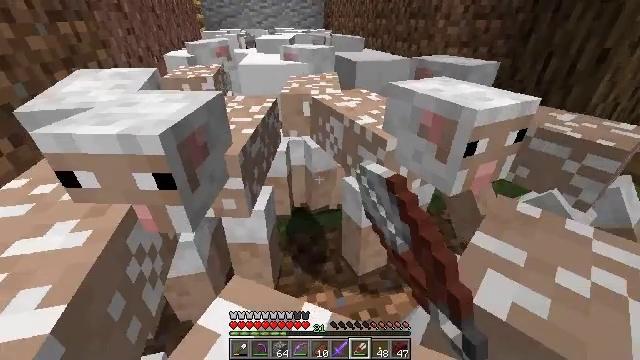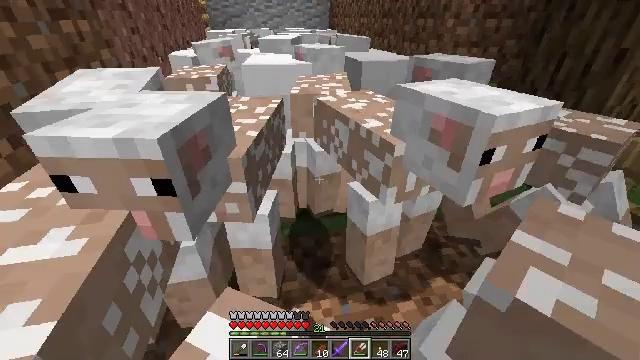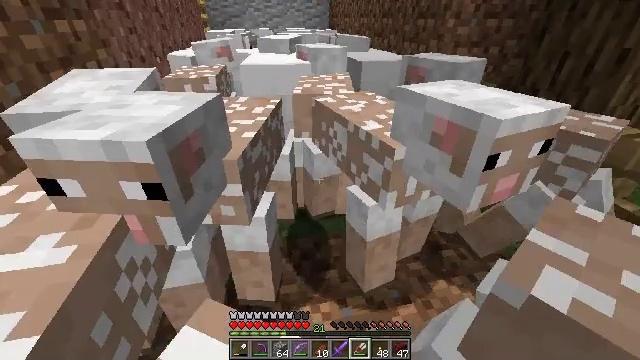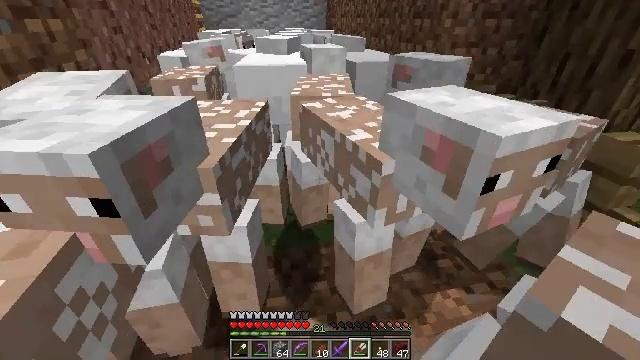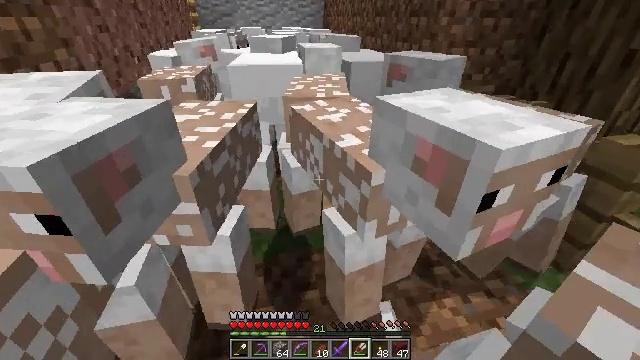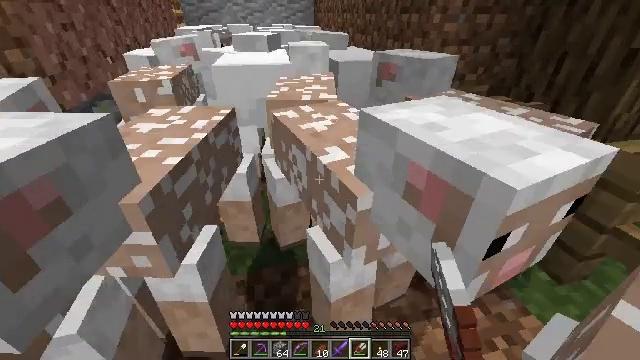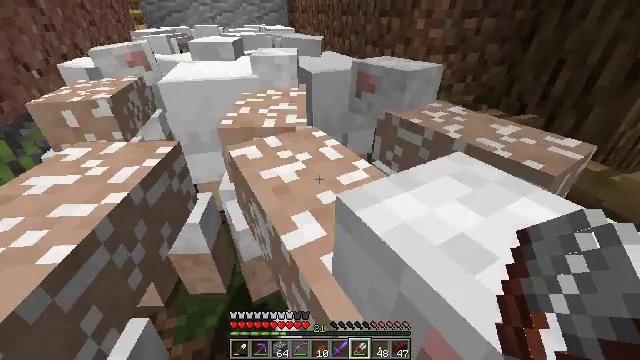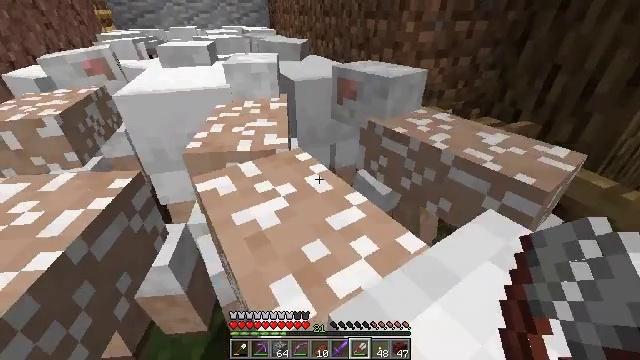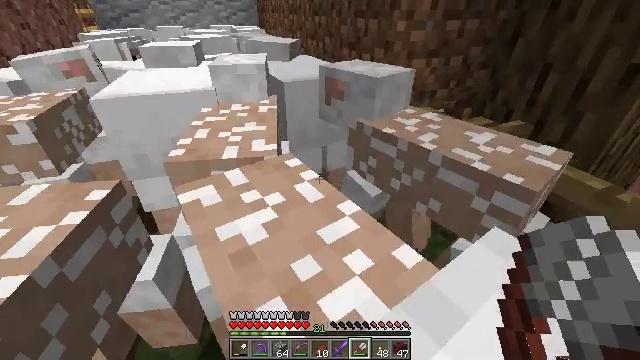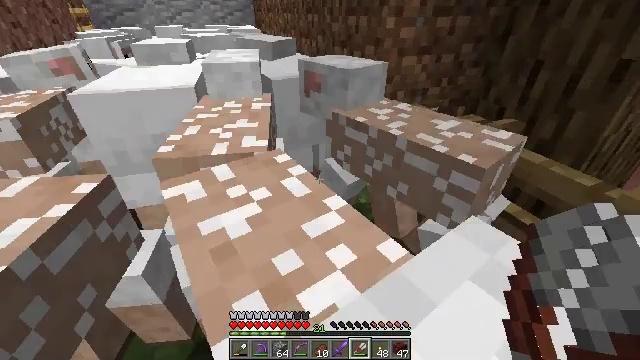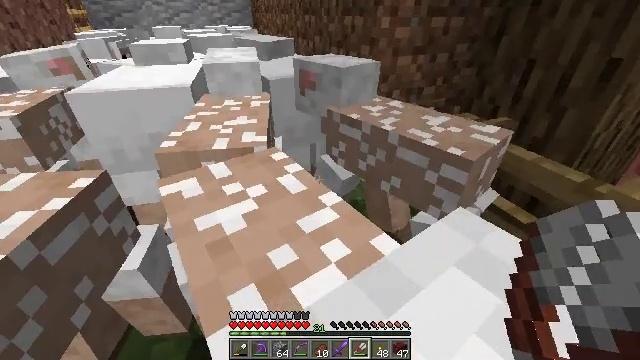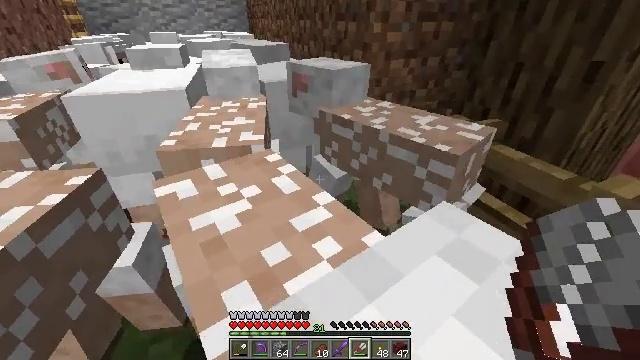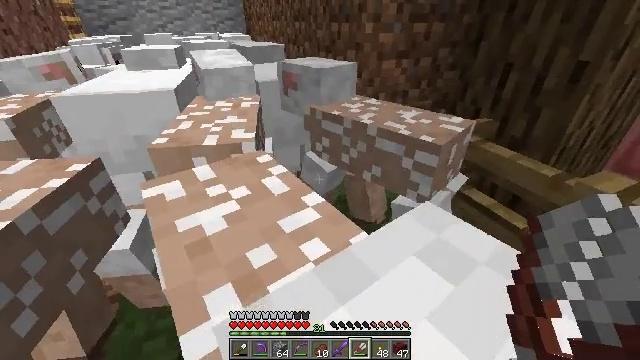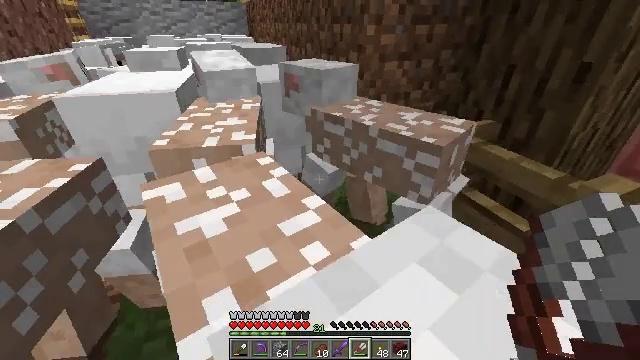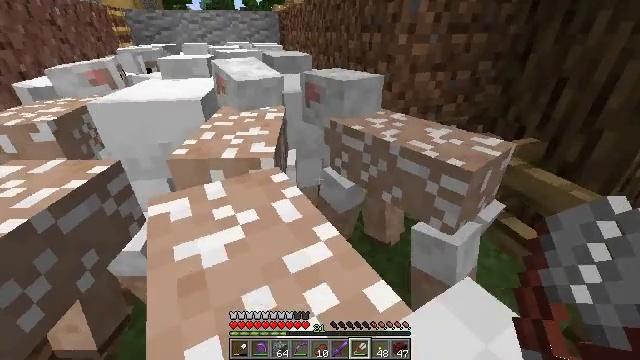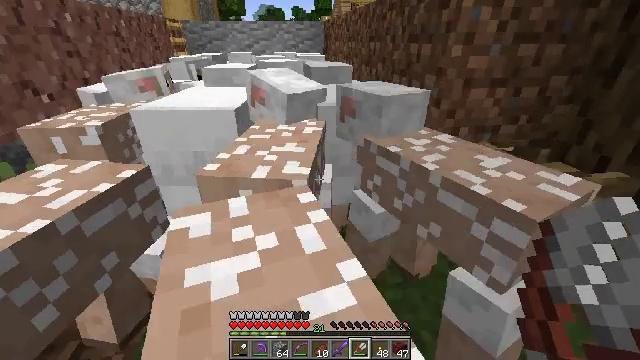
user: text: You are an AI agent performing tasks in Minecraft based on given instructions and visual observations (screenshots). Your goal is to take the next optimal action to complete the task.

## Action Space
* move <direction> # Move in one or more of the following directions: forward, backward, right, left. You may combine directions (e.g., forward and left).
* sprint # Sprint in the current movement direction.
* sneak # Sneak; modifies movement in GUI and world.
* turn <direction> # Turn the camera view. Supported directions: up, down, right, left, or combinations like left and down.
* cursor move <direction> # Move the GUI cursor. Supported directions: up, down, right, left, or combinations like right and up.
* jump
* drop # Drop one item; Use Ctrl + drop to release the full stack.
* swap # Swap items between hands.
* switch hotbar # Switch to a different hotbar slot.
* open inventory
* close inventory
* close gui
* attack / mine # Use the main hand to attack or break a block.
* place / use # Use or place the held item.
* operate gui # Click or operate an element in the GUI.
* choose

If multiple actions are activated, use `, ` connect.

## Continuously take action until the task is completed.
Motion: motion action
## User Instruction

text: Hunt animals.
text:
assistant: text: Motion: use / place
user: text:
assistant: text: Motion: use / place
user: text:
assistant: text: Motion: move forward, use / place
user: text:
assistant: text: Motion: move forward, use / place
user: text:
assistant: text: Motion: move forward, turn right, use / place
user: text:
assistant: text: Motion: move forward, turn right, use / place
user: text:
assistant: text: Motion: move forward, turn right, use / place
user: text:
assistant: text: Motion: turn right, use / place
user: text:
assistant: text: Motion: use / place
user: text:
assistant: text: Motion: use / place
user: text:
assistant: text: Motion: use / place
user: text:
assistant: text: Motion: move forward, use / place
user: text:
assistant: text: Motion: move forward, use / place
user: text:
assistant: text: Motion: move forward, turn left and up, use / place
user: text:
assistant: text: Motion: move forward, turn left and up, use / place
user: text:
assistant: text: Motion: move forward, turn left and up, use / place
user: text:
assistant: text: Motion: move forward, turn left, use / place
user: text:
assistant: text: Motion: move forward, turn left, use / place
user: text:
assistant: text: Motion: move forward, use / place
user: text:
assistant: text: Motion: move forward, use / place
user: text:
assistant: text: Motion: move forward, use / place
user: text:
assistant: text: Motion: move forward, turn right and down, use / place
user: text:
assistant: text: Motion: move forward, turn right, use / place
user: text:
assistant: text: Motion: move forward, use / place
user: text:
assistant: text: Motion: use / place
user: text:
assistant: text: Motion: use / place
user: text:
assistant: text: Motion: use / place
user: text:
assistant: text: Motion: move forward, use / place
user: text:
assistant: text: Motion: move forward, use / place
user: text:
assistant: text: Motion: move forward, use / place